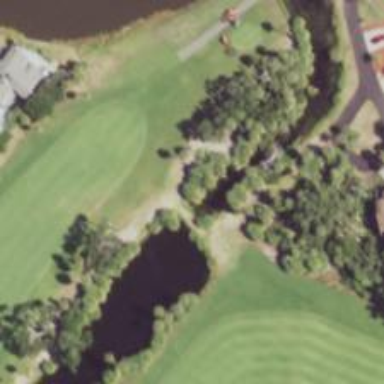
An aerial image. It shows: Scenic view of water hazard on golf course. The natural water feature adds beauty to the landscape.